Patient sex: M
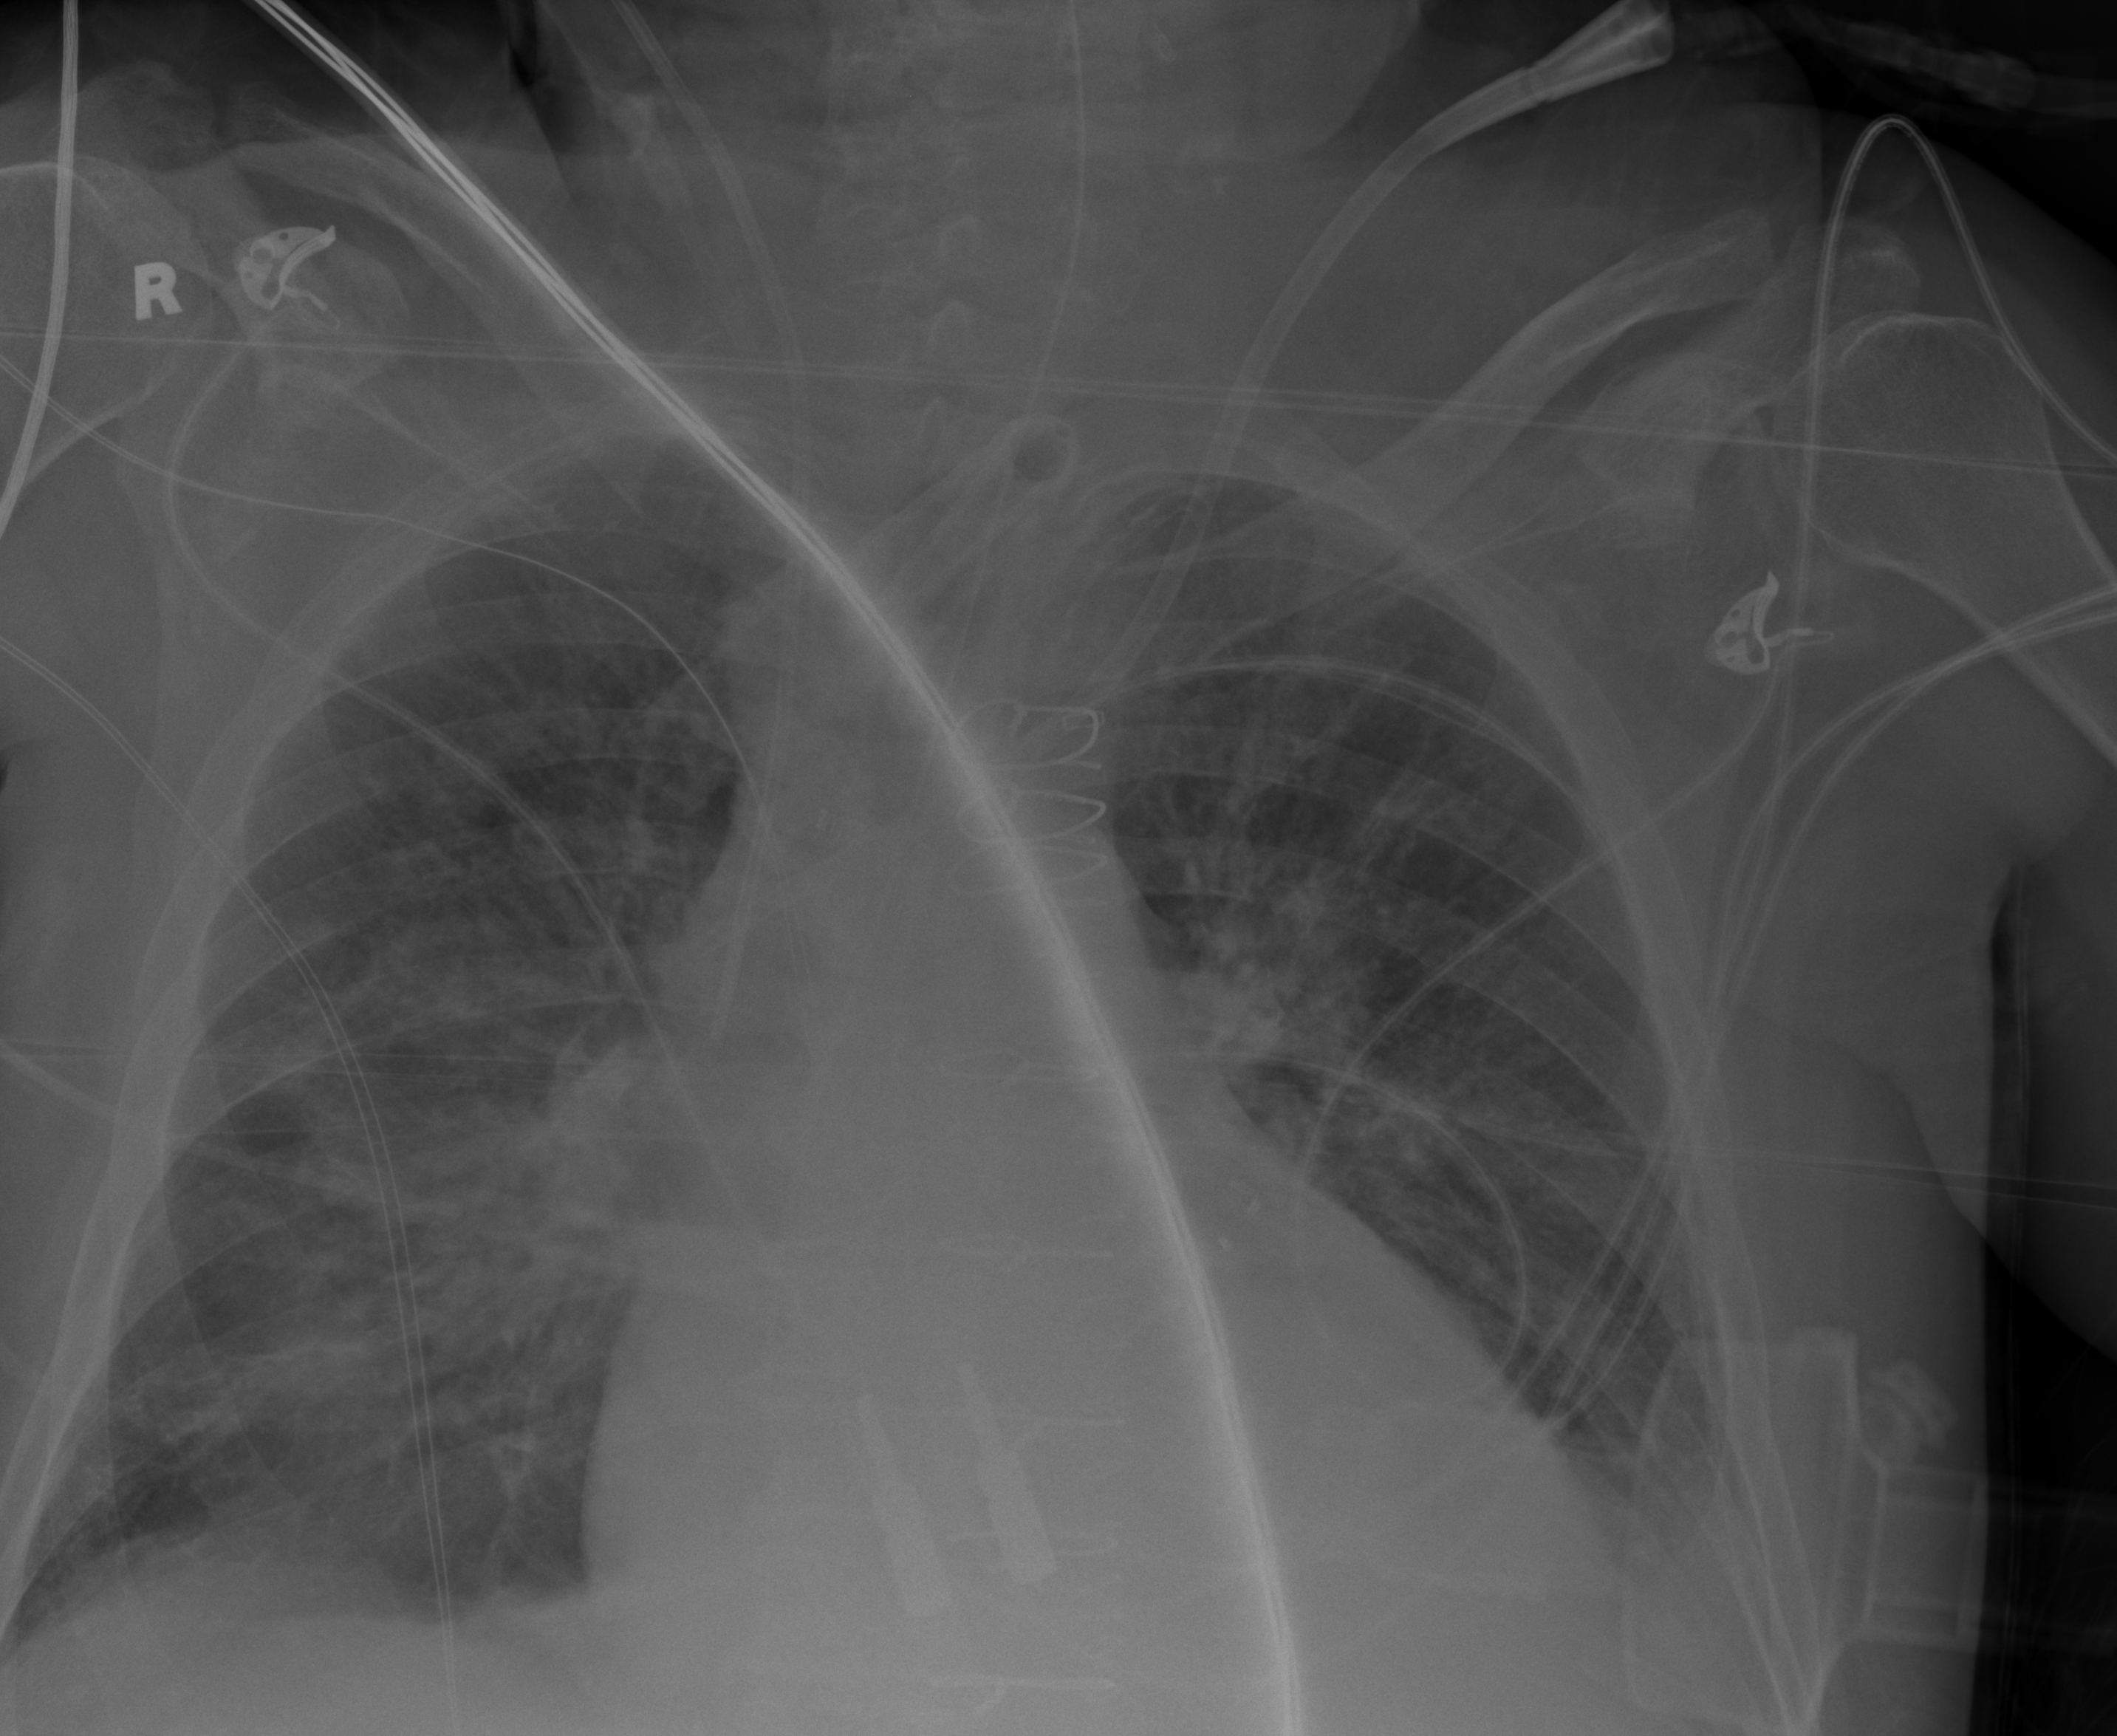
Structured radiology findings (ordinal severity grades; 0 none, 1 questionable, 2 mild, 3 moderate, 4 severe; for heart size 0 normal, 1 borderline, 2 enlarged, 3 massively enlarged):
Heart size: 2
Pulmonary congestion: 2
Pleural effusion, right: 2
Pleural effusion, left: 2
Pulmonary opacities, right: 2
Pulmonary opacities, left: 2
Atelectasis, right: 2
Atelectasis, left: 2